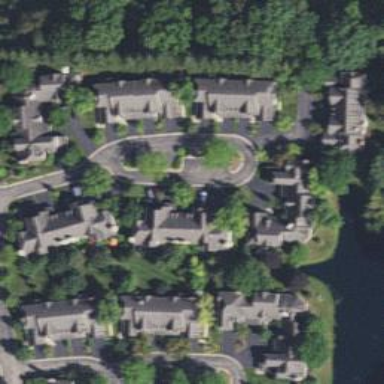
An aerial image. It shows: Living street.